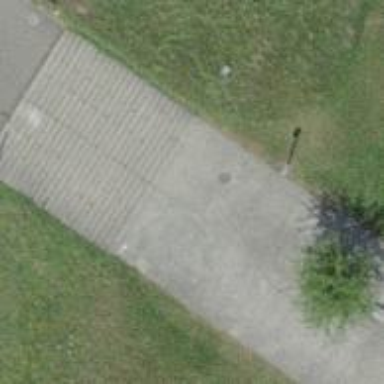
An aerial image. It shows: Set of concrete steps.